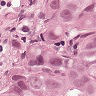
Metastatic tissue present: yes